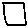
Label: square